Field crop: maize
Growth stage: 2
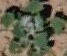
Species: chenopodium